Question: I'm using this hashmap to transfer the username from one child(Users) to another(Notes) in database.
In my app you can create as well as update notes.
I want that every time a note is created or updated in the database a username is added along with the note. the username is saved in the users child.
But when the note is created the username doesn't show up. But when the note is updated, it is added in the child.
here is the code:
'''
fAuth = FirebaseAuth.getInstance();
fNotesDatabase = FirebaseDatabase.getInstance().getReference()
.child("Notes").child(fAuth.getCurrentUser().getUid());
UsersRef = FirebaseDatabase.getInstance().getReference().child("Users");
current_user_id = fAuth.getCurrentUser().getUid();
btnCreate.setOnClickListener(new View.OnClickListener() {
@Override
public void onClick(View view) {
String title = etTitle.getText().toString().trim();
String content = etContent.getText().toString().trim();
if (!TextUtils.isEmpty(title) && !TextUtils.isEmpty(content)) {
createNote(title, content);
putUsername();
} else {
Snackbar.make(view, "Fill empty fields", Snackbar.LENGTH_SHORT).show();
}
}
});
private void putUsername() {
UsersRef.child(current_user_id).addValueEventListener(new ValueEventListener() {
@Override
public void onDataChange(@NonNull DataSnapshot snapshot) {
String username = snapshot.child("username").getValue().toString();
HashMap usernameMap = new HashMap();
usernameMap.put("username", username);
fNotesDatabase.child(noteID).updateChildren(usernameMap);
}
@Override
public void onCancelled(@NonNull DatabaseError error) {
}
});
}
'''
I'm not able to understand as how come the username is added when the note is updated but not when the note us created.

I have updated the second note thats why there is a username but when is simply created the upper one there username is not showing.
putData method :
'''
private void putData() {
if (isExist) {
fNotesDatabase.child(noteID).addValueEventListener(new ValueEventListener() {
@Override
public void onDataChange(DataSnapshot dataSnapshot) {
if (dataSnapshot.hasChild("title") && dataSnapshot.hasChild("content")) {
String title = dataSnapshot.child("title").getValue().toString();
String content = dataSnapshot.child("content").getValue().toString();
etTitle.setText(title);
etContent.setText(content);
}
}
@Override
public void onCancelled(DatabaseError databaseError) {
}
});
}
}
'''
createNote method:
'''
private void createNote(String title, String content) {
if (fAuth.getCurrentUser() != null) {
Calendar calFordDate = Calendar.getInstance();
SimpleDateFormat currentDate = new SimpleDateFormat("dd-MMMM-yyyy");
saveCurrentDate = currentDate.format(calFordDate.getTime());
if (isExist) {
Map updateMap = new HashMap();
updateMap.put("title", etTitle.getText().toString().trim());
updateMap.put("content", etContent.getText().toString().trim());
updateMap.put("timestamp", ServerValue.TIMESTAMP);
updateMap.put("date",saveCurrentDate);
fNotesDatabase.child(noteID).updateChildren(updateMap);
SendUsersToPostActivity();
Toast.makeText(this, "Article updated", Toast.LENGTH_SHORT).show();
} else {
final DatabaseReference newNoteRef = fNotesDatabase.push();
final Map noteMap = new HashMap();
noteMap.put("title", title);
noteMap.put("content", content);
noteMap.put("timestamp", ServerValue.TIMESTAMP);
noteMap.put("date",saveCurrentDate);
Thread mainThread = new Thread(new Runnable() {
@Override
public void run() {
newNoteRef.setValue(noteMap).addOnCompleteListener(new OnCompleteListener<Void>() {
@Override
public void onComplete(@NonNull Task<Void> task) {
if (task.isSuccessful()) {
Toast.makeText(NewNoteActivity.this, "Article Created", Toast.LENGTH_SHORT).show();
SendUsersToPostActivity();
} else {
Toast.makeText(NewNoteActivity.this, "ERROR: " + task.getException().getMessage(), Toast.LENGTH_SHORT).show();
}
}
});
}
});
mainThread.start();
}
}
}
'''
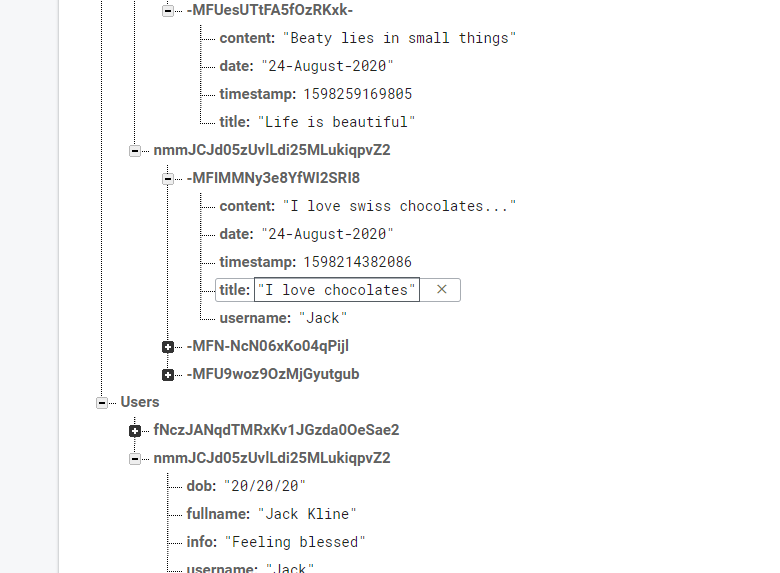
Answer: It's hard to be certain, but I don't see where you set the 'noteID' value that 'putUsername' depends on.
In general though, I'd recommend changing 'createNote' to take all the data that it needs for the new note, including the user name:
'''
btnCreate.setOnClickListener(new View.OnClickListener() {
@Override
public void onClick(View view) {
String title = etTitle.getText().toString().trim();
String content = etContent.getText().toString().trim();
if (!TextUtils.isEmpty(title) && !TextUtils.isEmpty(content) && fAuth.getCurrentUser() != null) {
UsersRef.child(current_user_id).child("username").addValueEventListener(new ValueEventListener() {
@Override
public void onDataChange(@NonNull DataSnapshot snapshot) {
String username = snapshot.getValue(String.class);
createNote(title, content, current_user_id, username);
}
@Override
public void onCancelled(@NonNull DatabaseError error) {
throw error.toException()
}
});
} else {
Snackbar.make(view, "Fill empty fields", Snackbar.LENGTH_SHORT).show();
}
}
});
private void createNote(String title, String content, String uid, String username) {
Calendar calFordDate = Calendar.getInstance();
SimpleDateFormat currentDate = new SimpleDateFormat("dd-MMMM-yyyy");
saveCurrentDate = currentDate.format(calFordDate.getTime());
Map updateMap = new HashMap();
updateMap.put("title", title);
updateMap.put("content", content);
updateMap.put("timestamp", ServerValue.TIMESTAMP);
updateMap.put("date",saveCurrentDate);
updateMap.put("uid",uid);
updateMap.put("username",username);
final DatabaseReference noteRef = isExist ? fNotesDatabase.push() : fNotesDatabase.child(noteID);
noteRef.updateChildren(noteMap).addOnCompleteListener(new OnCompleteListener<Void>() {
@Override
public void onComplete(@NonNull Task<Void> task) {
if (task.isSuccessful()) {
Toast.makeText(NewNoteActivity.this, "Article "+(isExists ? "updated" : "created"), Toast.LENGTH_SHORT).show();
SendUsersToPostActivity();
} else {
Toast.makeText(NewNoteActivity.this, "ERROR: " + task.getException().getMessage(), Toast.LENGTH_SHORT).show();
}
}
});
}
'''
Some of the changes in this code versus yours:
- 'addListenerForSingleValueEvent'- 'username'- 'createNote'- 'updateChildren'- 'setValue'- 'onCancelled'